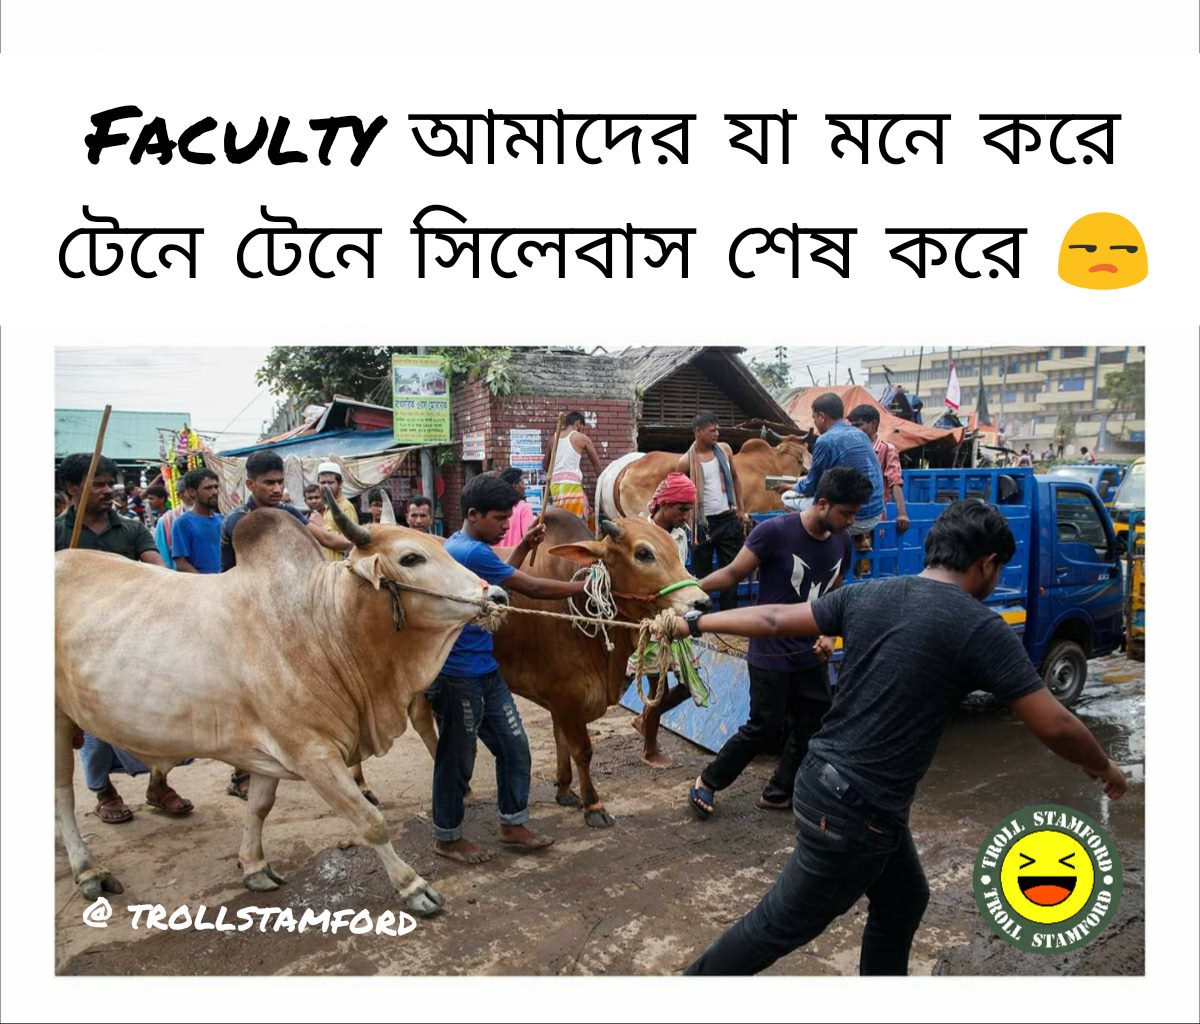
Caption: Faculty  আমাদের যা মনে করে টেনে টেনে সিলেবাস শেষ করে
Label: non-hate